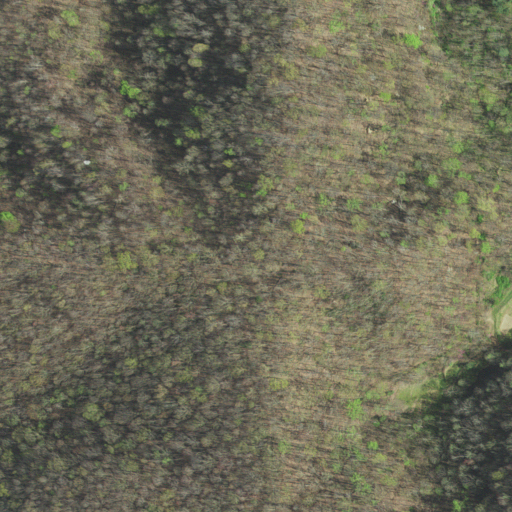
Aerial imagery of ridge(s) in Virginia named Indian Ridge containing deciduous forest and evergreen forest